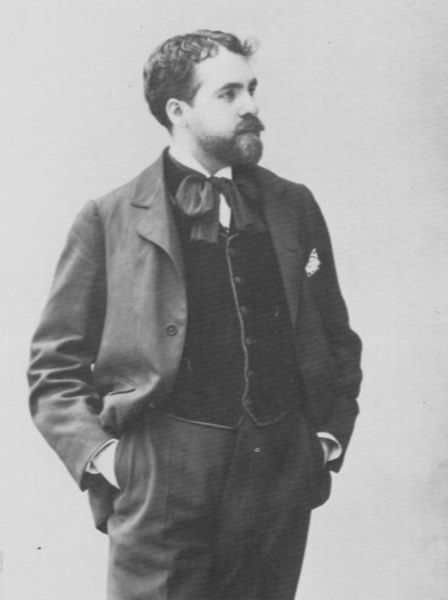
Titel: Reynaldo Hahn (1875–1947), Komponist
Künstler: Atelier Nadar
Schlagwörter: mann, weiß, frisur, grau, haar, mund, nase, ohr, profil, schwarz, blick, schleife, anzug, bart, hemd, augen, falten, kragen, mensch, samt, stehen, bildnis, herr, hände, portrait, porträt, auge, pose, saum, locken, knöpfe, knopfleiste, revers, weste, foto, fotografie, photographie, kante, bayern, wirbel, schwarzweiß, manschetten, posieren, strähne, photo, hosentaschen, taschentuch, halbprofil, lässig, hosentasche, einstecktuch, aufnahme, hosenschlitz, nbase